Aerial crown-view tile of a tropical tree (Barro Colorado Island, Panama), acquired 20250715:
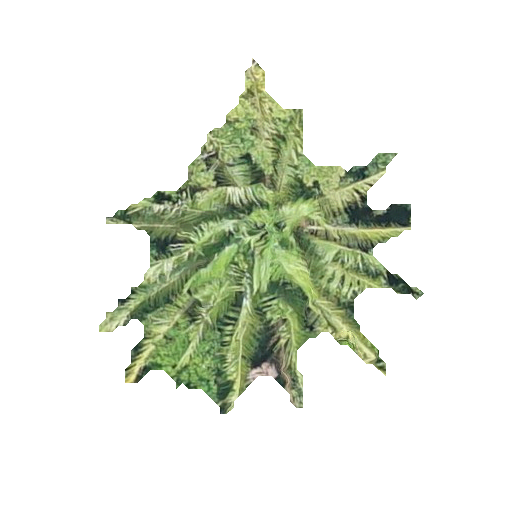
Species: Attalea butyracea
GBIF accepted scientific name: Attalea butyracea
Crown area: 82.693 m²